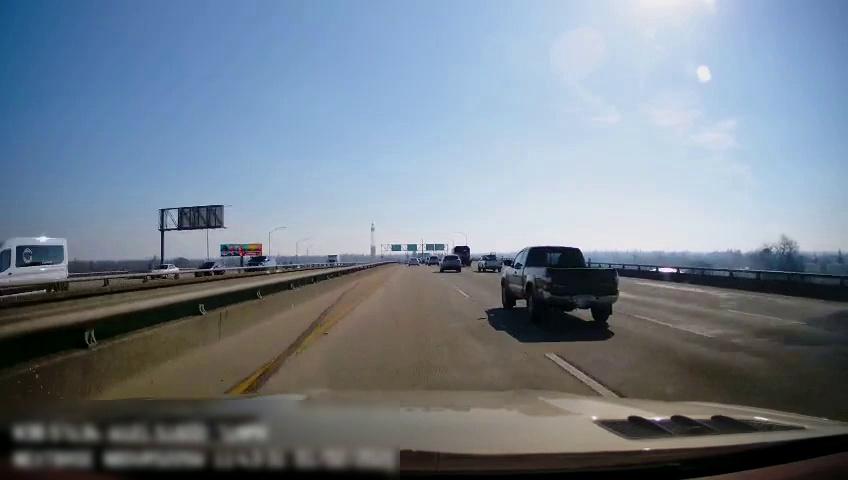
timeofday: Day
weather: Sunny
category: Drivable Space
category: Vehicles | Car
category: Vehicles | Van
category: Vehicles | SUV
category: Vehicles | Car
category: Vehicles | Truck
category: Drivable Space
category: Vehicles | Truck
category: Vehicles | SUV
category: Vehicles | SUV
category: Vehicles | Truck
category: Vehicles | Truck
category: Vehicles | SUV
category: Lanes | Current Lane
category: Lanes | Current Lane
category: Lanes | Alternate Lane
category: Lanes | Alternate Lane
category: Traffic | Signs
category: Traffic | Signs
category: Traffic | Signs
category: Traffic | Signs